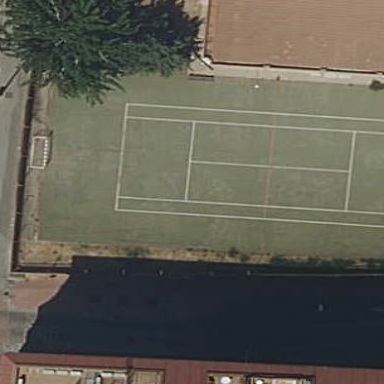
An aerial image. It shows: Basketball court on pitch.